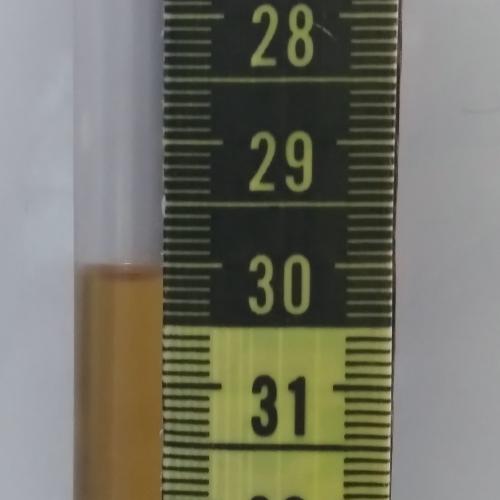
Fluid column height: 30.1 cm